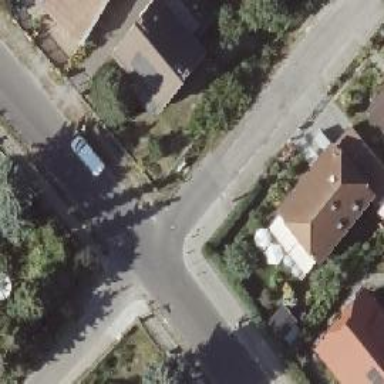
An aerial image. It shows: Asphalt road in residential area.